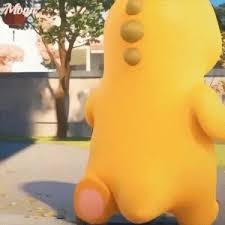
Label: nailong